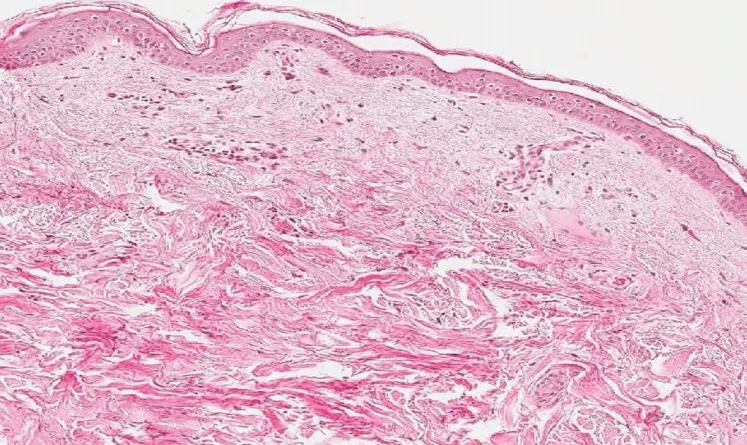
Hematoxylin and eosin stain revealing folded epidermis with hyperkeratosis and orthokeratosis with thickening of collagen fibers in the superficial and mid dermis. .
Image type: pathology (h&e)